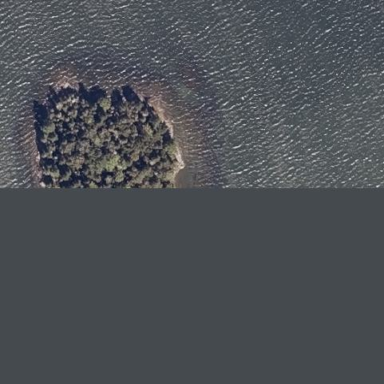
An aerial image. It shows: Islet along the natural coastline.